Question: i need to get contents on web page and read it via URL,but contents not include data on javascript any body can help me to solve this problem ? For example : i want to get bibtext content ' javascrip from URL : <URL>
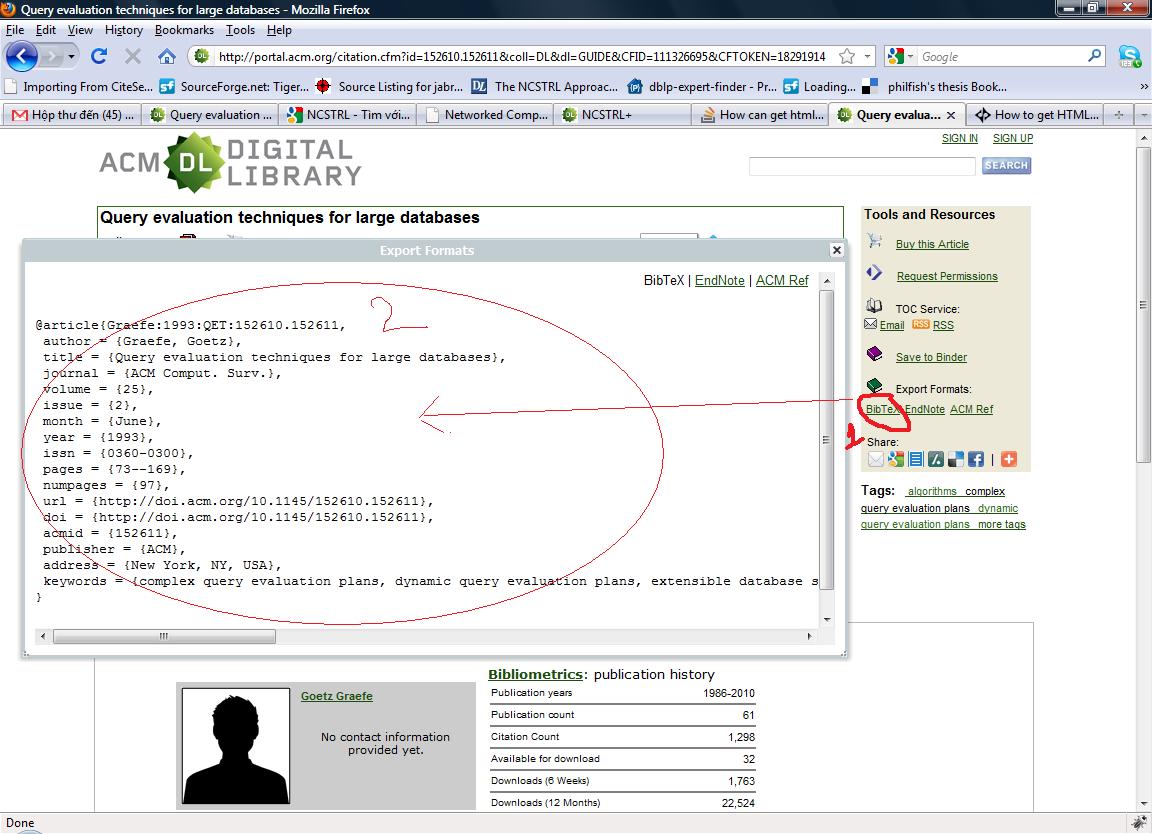
Answer: From a quick observation, here is what I would do:
1/ Get the content of this web page: <URL>
2/ Use regular expression to search for 'BibTeX' and locate the below string in the content:
'''
<li style="list-style:disc; display:inline; margin-bottom:0px;"><a href="javascript:ColdFusion.Window.show('theformats');ColdFusion.navigate('exportformats.cfm?id=152611&amp;expformat=bibtex','theformats');" class="small-link-text">BibTeX</a></li>
'''
3/ Use another regular expression to fish out:
'''
exportformats.cfm?id=152611&amp;expformat=bibtex
'''
4/ Concatenate it to the url (make sure you decode '&amp;' to &):
"http://portal.acm.org/" + "exportformats.cfm?id=152611&expformat=bibtex"
5/ Capture the content you're looking for. Ultimately <URL> gives you the content.